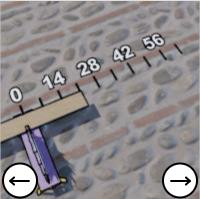
Task: length
Answer: 21
First scale value: 14.0